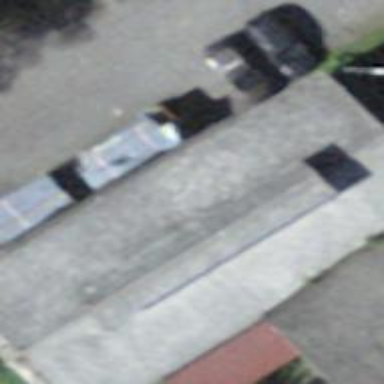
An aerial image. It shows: Building with tiled roof.